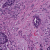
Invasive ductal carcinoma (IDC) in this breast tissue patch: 1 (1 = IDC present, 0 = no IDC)